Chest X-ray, PA view. Patient: 32 years old, sex M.
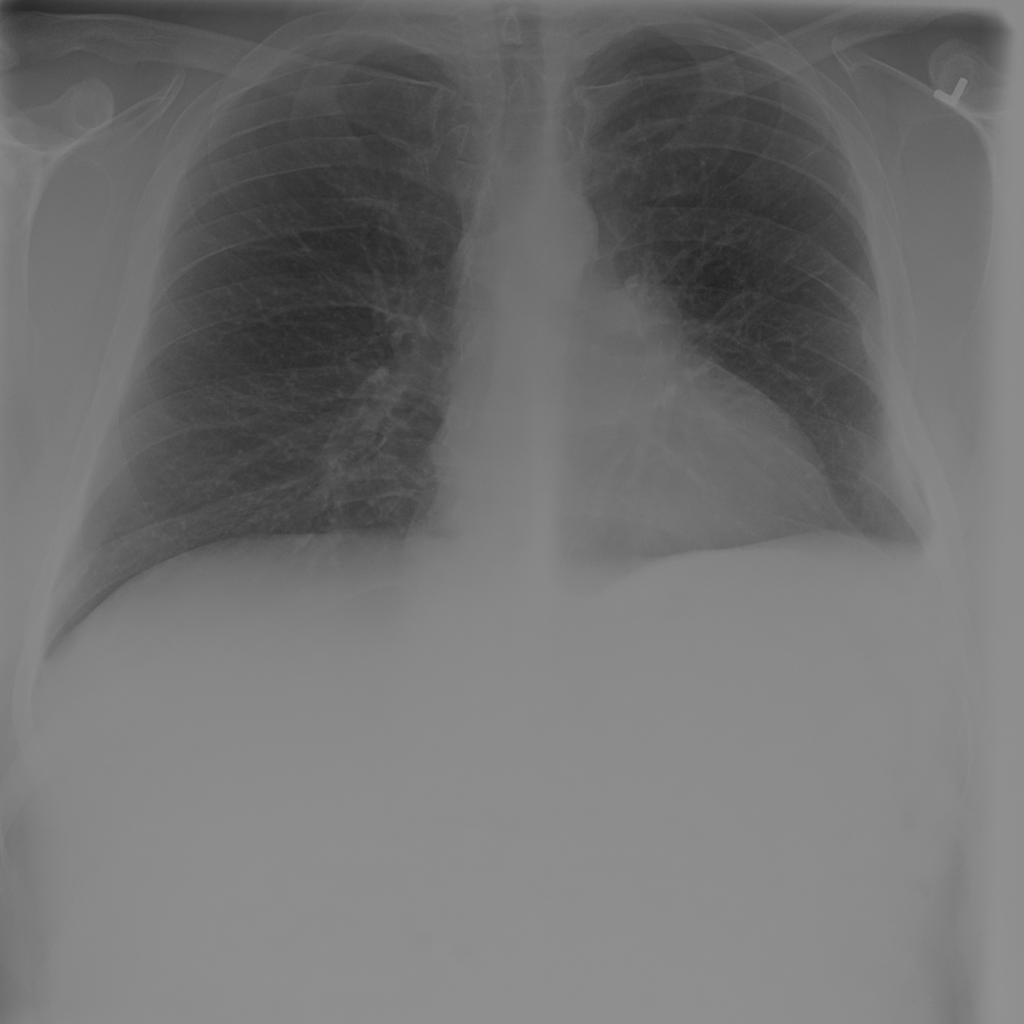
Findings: Infiltration